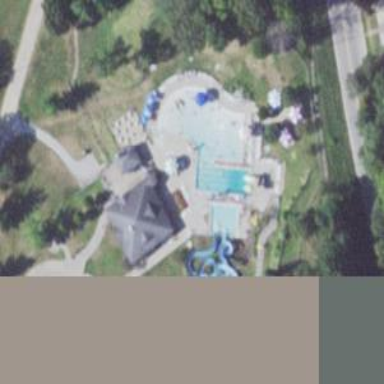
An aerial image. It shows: Water slide attraction.